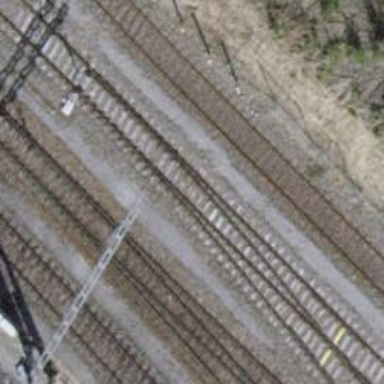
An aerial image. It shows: Single-track electrified railway siding with contact line.